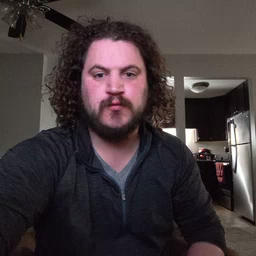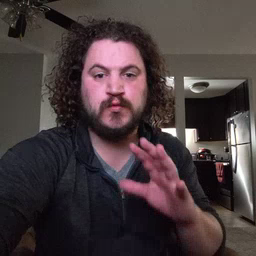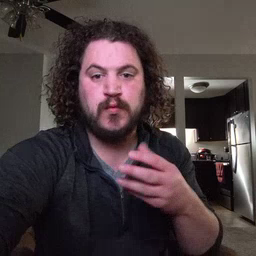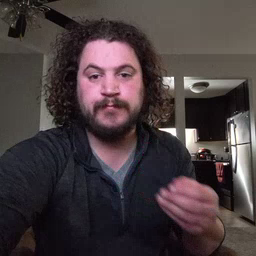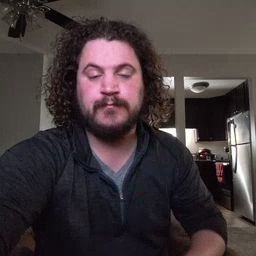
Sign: story